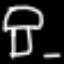
Label: mushroom